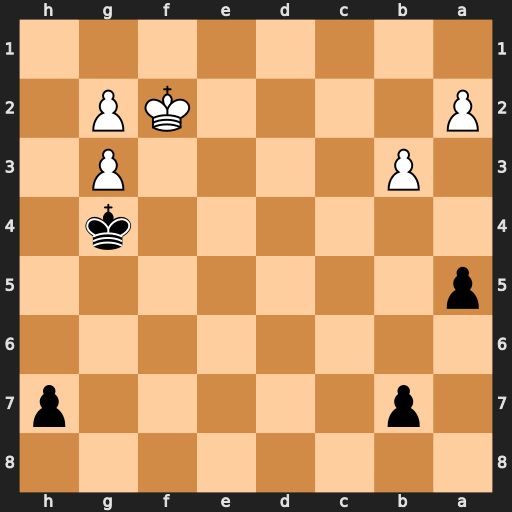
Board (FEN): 8/1p5p/8/p7/6k1/1P4P1/P4KP1/8
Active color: b
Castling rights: -
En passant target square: -
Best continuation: b5 a3 b4 a4 h6 Kf1 Kxg3